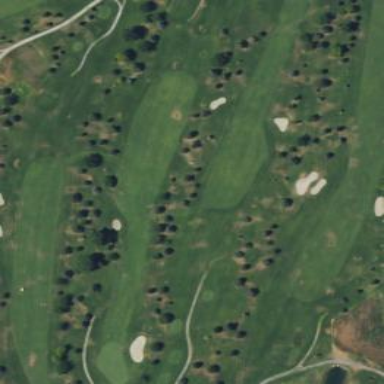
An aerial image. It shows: Well-maintained grass golf fairway that is regularly mowed.